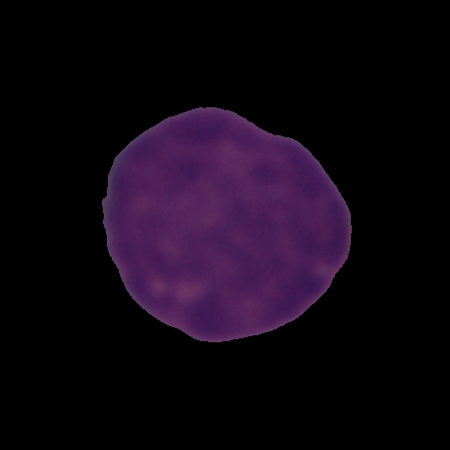
Label: cancer